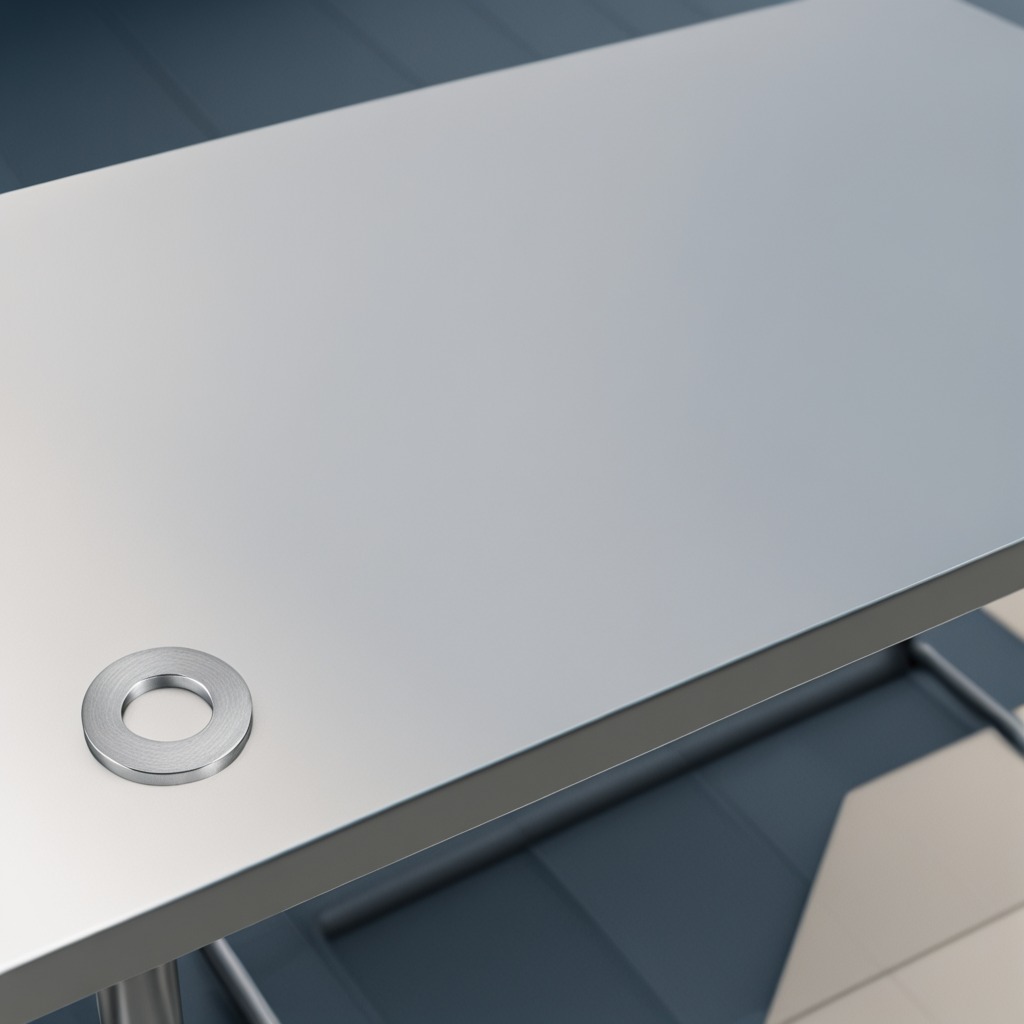
A flat metal washer lying on a clean utility table in a temporary outdoor tool station